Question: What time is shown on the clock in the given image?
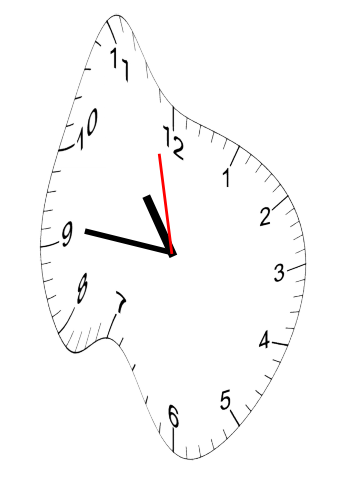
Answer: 10:45:58